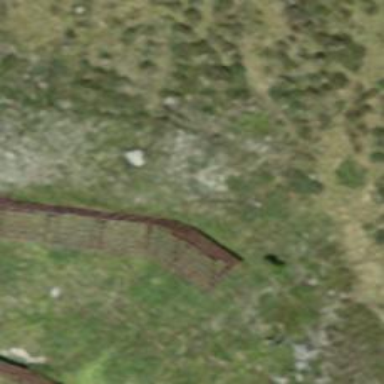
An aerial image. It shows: Structure designed for avalanche protection.